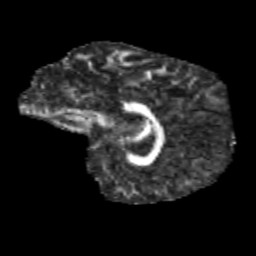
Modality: FA
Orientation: sagittal
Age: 10
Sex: male
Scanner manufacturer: siemens
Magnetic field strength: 3 T
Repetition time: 3.8 s
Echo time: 0.07 s